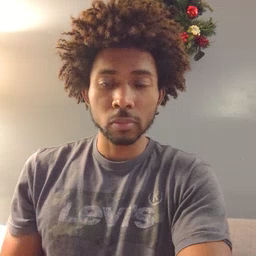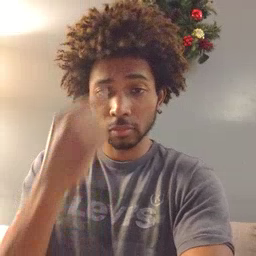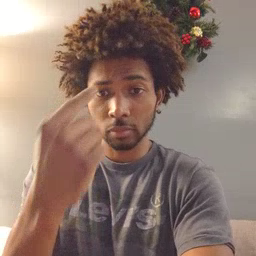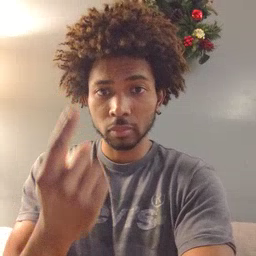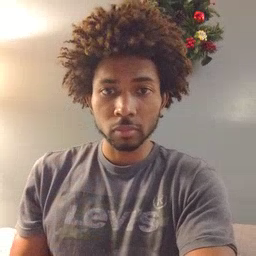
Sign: penny